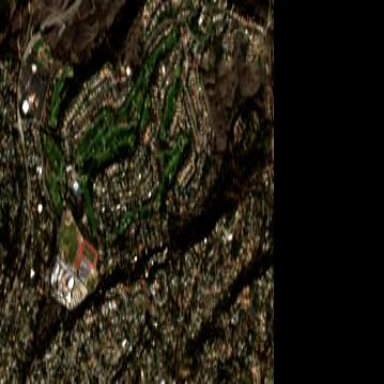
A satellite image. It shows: Golf course surrounded by greenery.